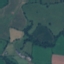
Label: Pasture